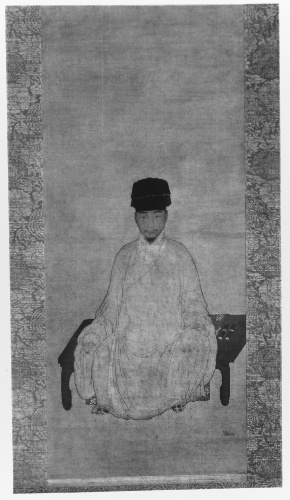
Title: 清 佚名 肖像  軸|Portrait of a Scholar
Artist: Jin Chushi|Unidentified artist
Artist bio: Chinese, active late 12th century|
Date: 17th–18th century
Object type: Hanging scroll
Classification: Paintings
Medium: Hanging scroll; ink and color on paper
Culture: China
Period: late Ming (1368–1644)–early Qing (1644–1911) dynasty
Dimensions: Image: 35 3/4 in. × 15 in. (90.8 × 38.1 cm)
Overall with mounting: 68 1/2 × 20 3/8 in. (174 × 51.8 cm)
Overall with knobs: 68 1/2 × 22 1/16 in. (174 × 56 cm)
Department: Asian Art
Credit line: Gift of George D. Pratt, 1929
Accession year: 1929
Repository: Metropolitan Museum of Art, New York, NY
Tags: Portraits|Men